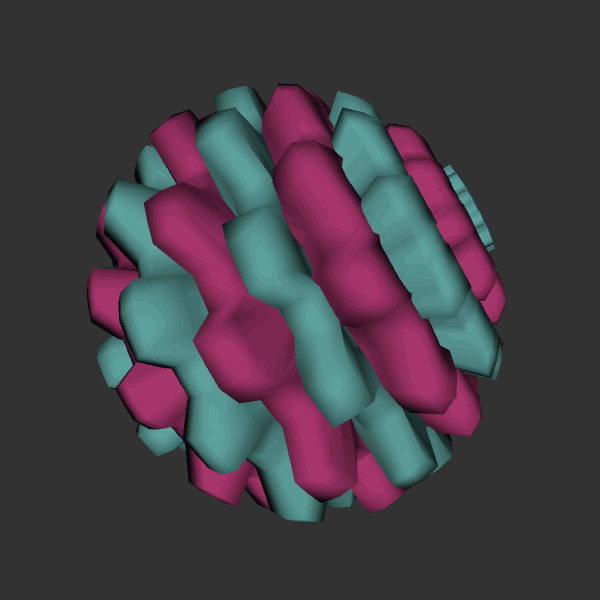
Background: dark